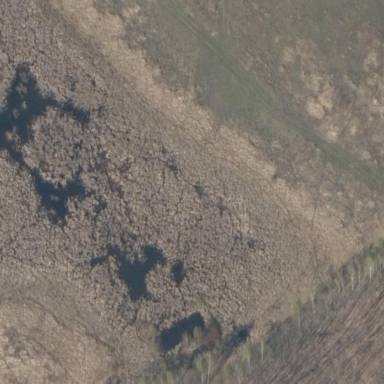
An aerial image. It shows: Wetland area characterized by wet meadow.